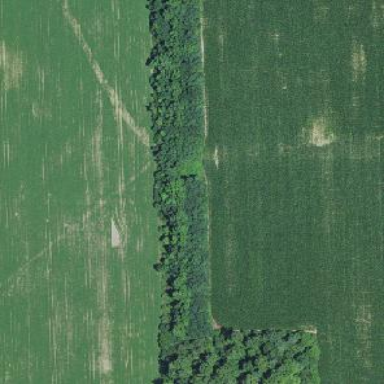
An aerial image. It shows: Deciduous broadleaved woodland.